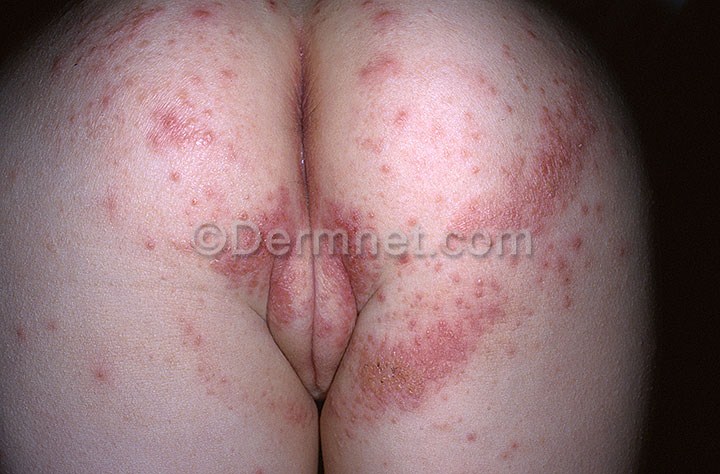
Disease: Herpes HPV and other STDs Photos